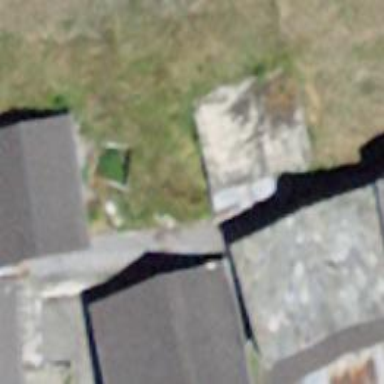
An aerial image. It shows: Cobblestone path.